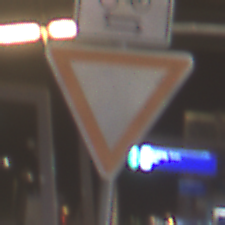
Verkehrszeichen: VorfahrtGewaehren
Zusatzzeichen oben: RichtungsangabeDurchPfeile9
Umgebung: Indoor, Urban
Tageszeit: NotSpecified
Wetter: NotSpecified
Licht: Artificial
Jahreszeit: NotSpecified
Kontrast: MediumContrast